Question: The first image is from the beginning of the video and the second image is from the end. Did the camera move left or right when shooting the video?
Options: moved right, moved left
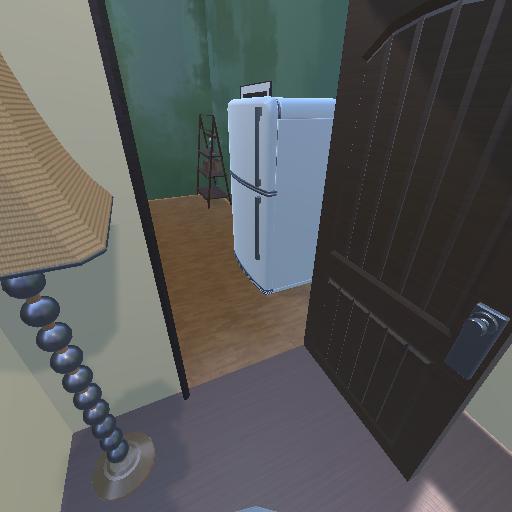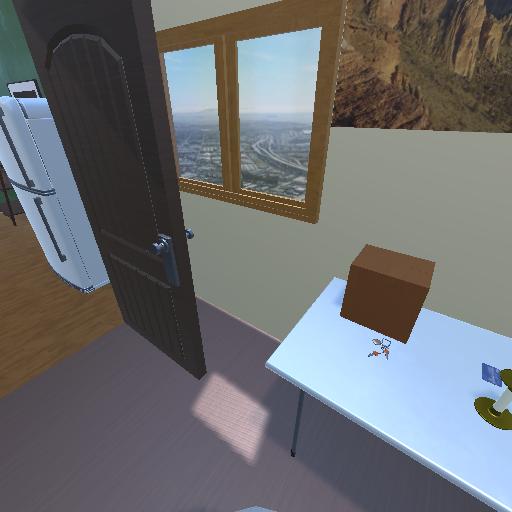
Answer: moved right